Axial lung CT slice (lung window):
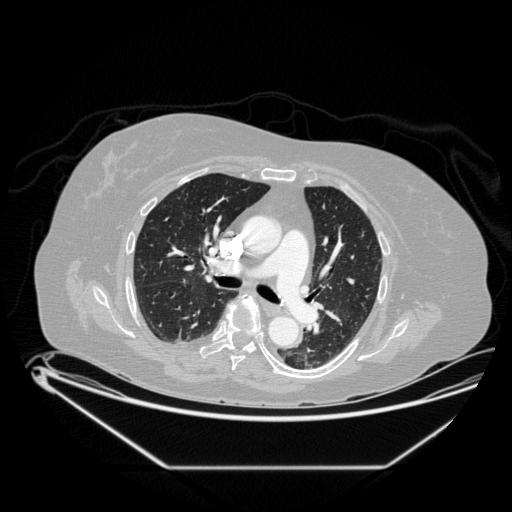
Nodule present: no